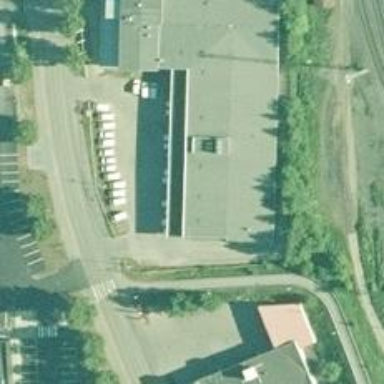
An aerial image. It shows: Post office.